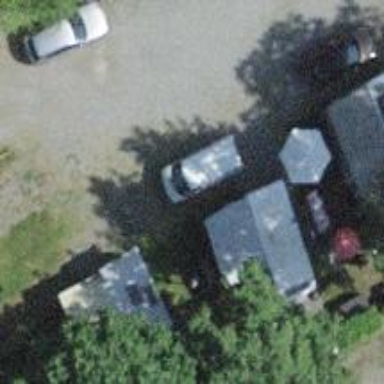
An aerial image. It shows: Camping pitch for tourists.